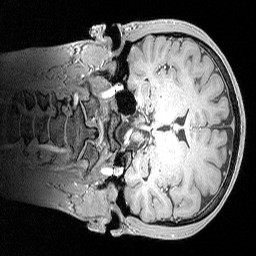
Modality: MP2RAGE
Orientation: coronal
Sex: male
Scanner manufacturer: siemens
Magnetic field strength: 3 T
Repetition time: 5 s
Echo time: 0.00292 s